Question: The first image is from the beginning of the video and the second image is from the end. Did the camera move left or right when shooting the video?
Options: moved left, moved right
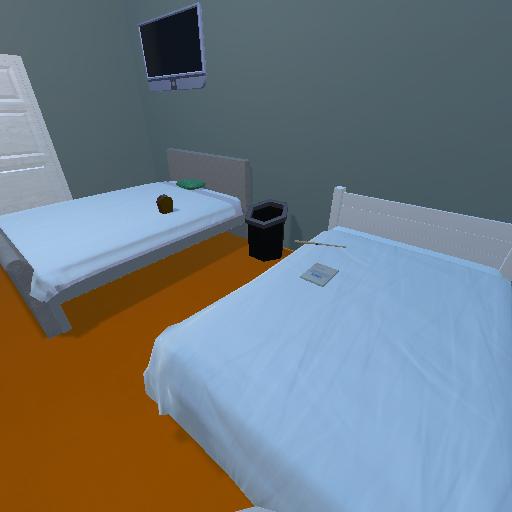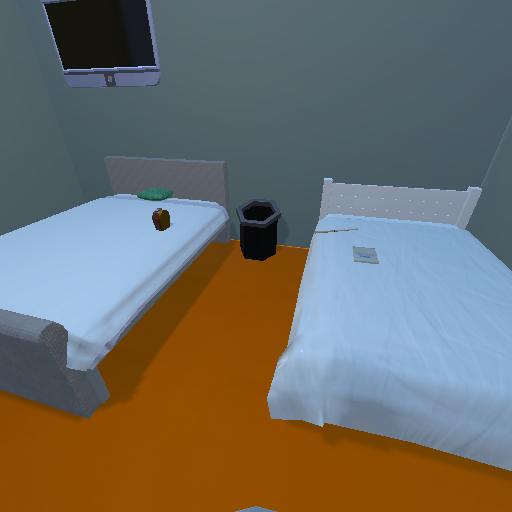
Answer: moved left